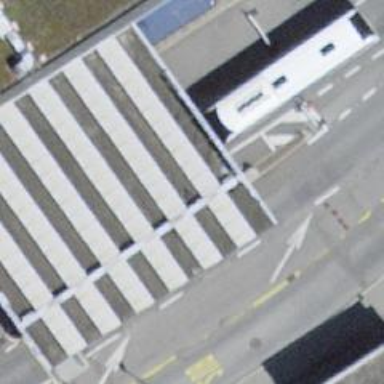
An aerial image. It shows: Border control barrier.